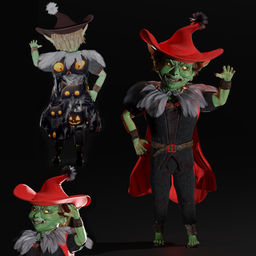
Label: people